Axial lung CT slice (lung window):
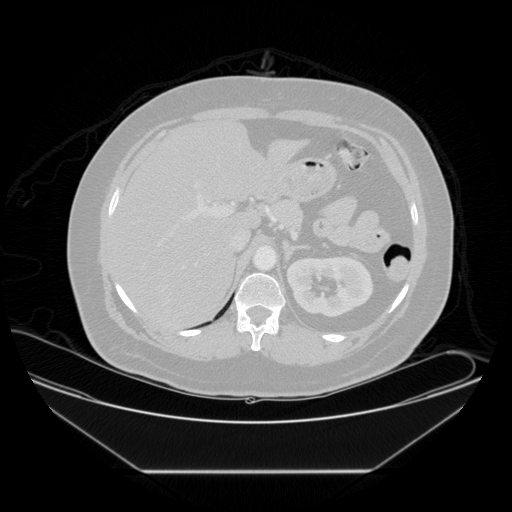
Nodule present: no